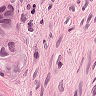
Metastatic tissue present: yes